Question: I have these button looking links in the read. I need that div that contains them to allow you to scroll through the options. The rest of that menu needs to stay in place. I made the '<li>'s to display inline and made the '<ul>' to have the overflow scrollable. But they do not seem to scroll as intended.

I then tested with adding this as the viewport.
'''
<meta name="viewport" content="width=device-width, initial-scale=1.0, maximum-scale=1.0, user-scalable=no" />
'''
'''
.headerNav { background-color: #333; }
.headerNav a { text-decoration: none; color: #fff; }
.headerNav ul {
list-style-type: none;
padding-left: 0;
height: 60px;
width: 600px;
overflow-y: auto;
}
.headerNav ul li {
display:inline-block;
}
.headerNav ul li a {
border-radius: 4px;
line-height: 30px;
padding: 6px 12px;
background-color: red;
display:block;
}
'''
(Meteor project)
'''
<ul>
<li><a href="{{featuresPath}}">Features</a></li>
<li><a href="{{sciencePath}}">Science</a></li>
<li><a href="{{videosPath}}">Videos</a></li>
<li><a href="{{casesPath}}">Cases</a></li>
<li><a href="{{testimonialsPath}}">Testimonials</a></li>
<li><a href="#">Blog</a></li>
</ul>
'''
Here is my <URL> which will likely change a lot.
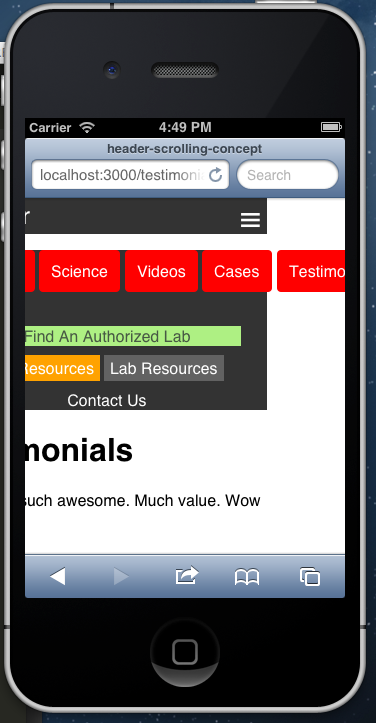
Answer: Setting the width on the '<ul>' is causing a problem. You also need to have 'whitespace: nowrap'on the '<ul>'.
'''
.headerNav ul {
list-style-type: none;
padding-left: 0;
overflow-y: auto;
white-space: nowrap;
}
'''
<URL>